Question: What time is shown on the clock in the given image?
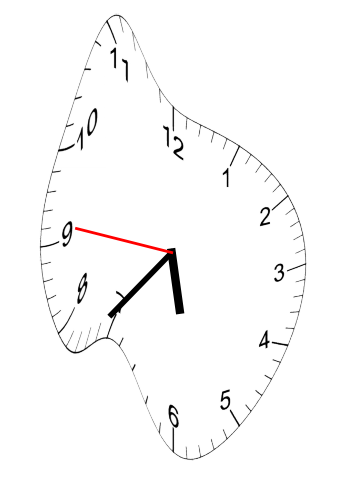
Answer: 05:36:46